Field crop: tomato
Growth stage: 1
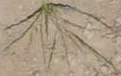
Species: cyperus